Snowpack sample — Snodgrass Mountain, Crested Butte, Colorado (2/4/25, 12:06 PM MST)
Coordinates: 38.923, -106.968
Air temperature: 35 °F
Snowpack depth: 80 cm
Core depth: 40 cm
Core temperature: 32 °F
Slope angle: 14°, slope face: 78°
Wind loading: low
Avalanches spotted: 0
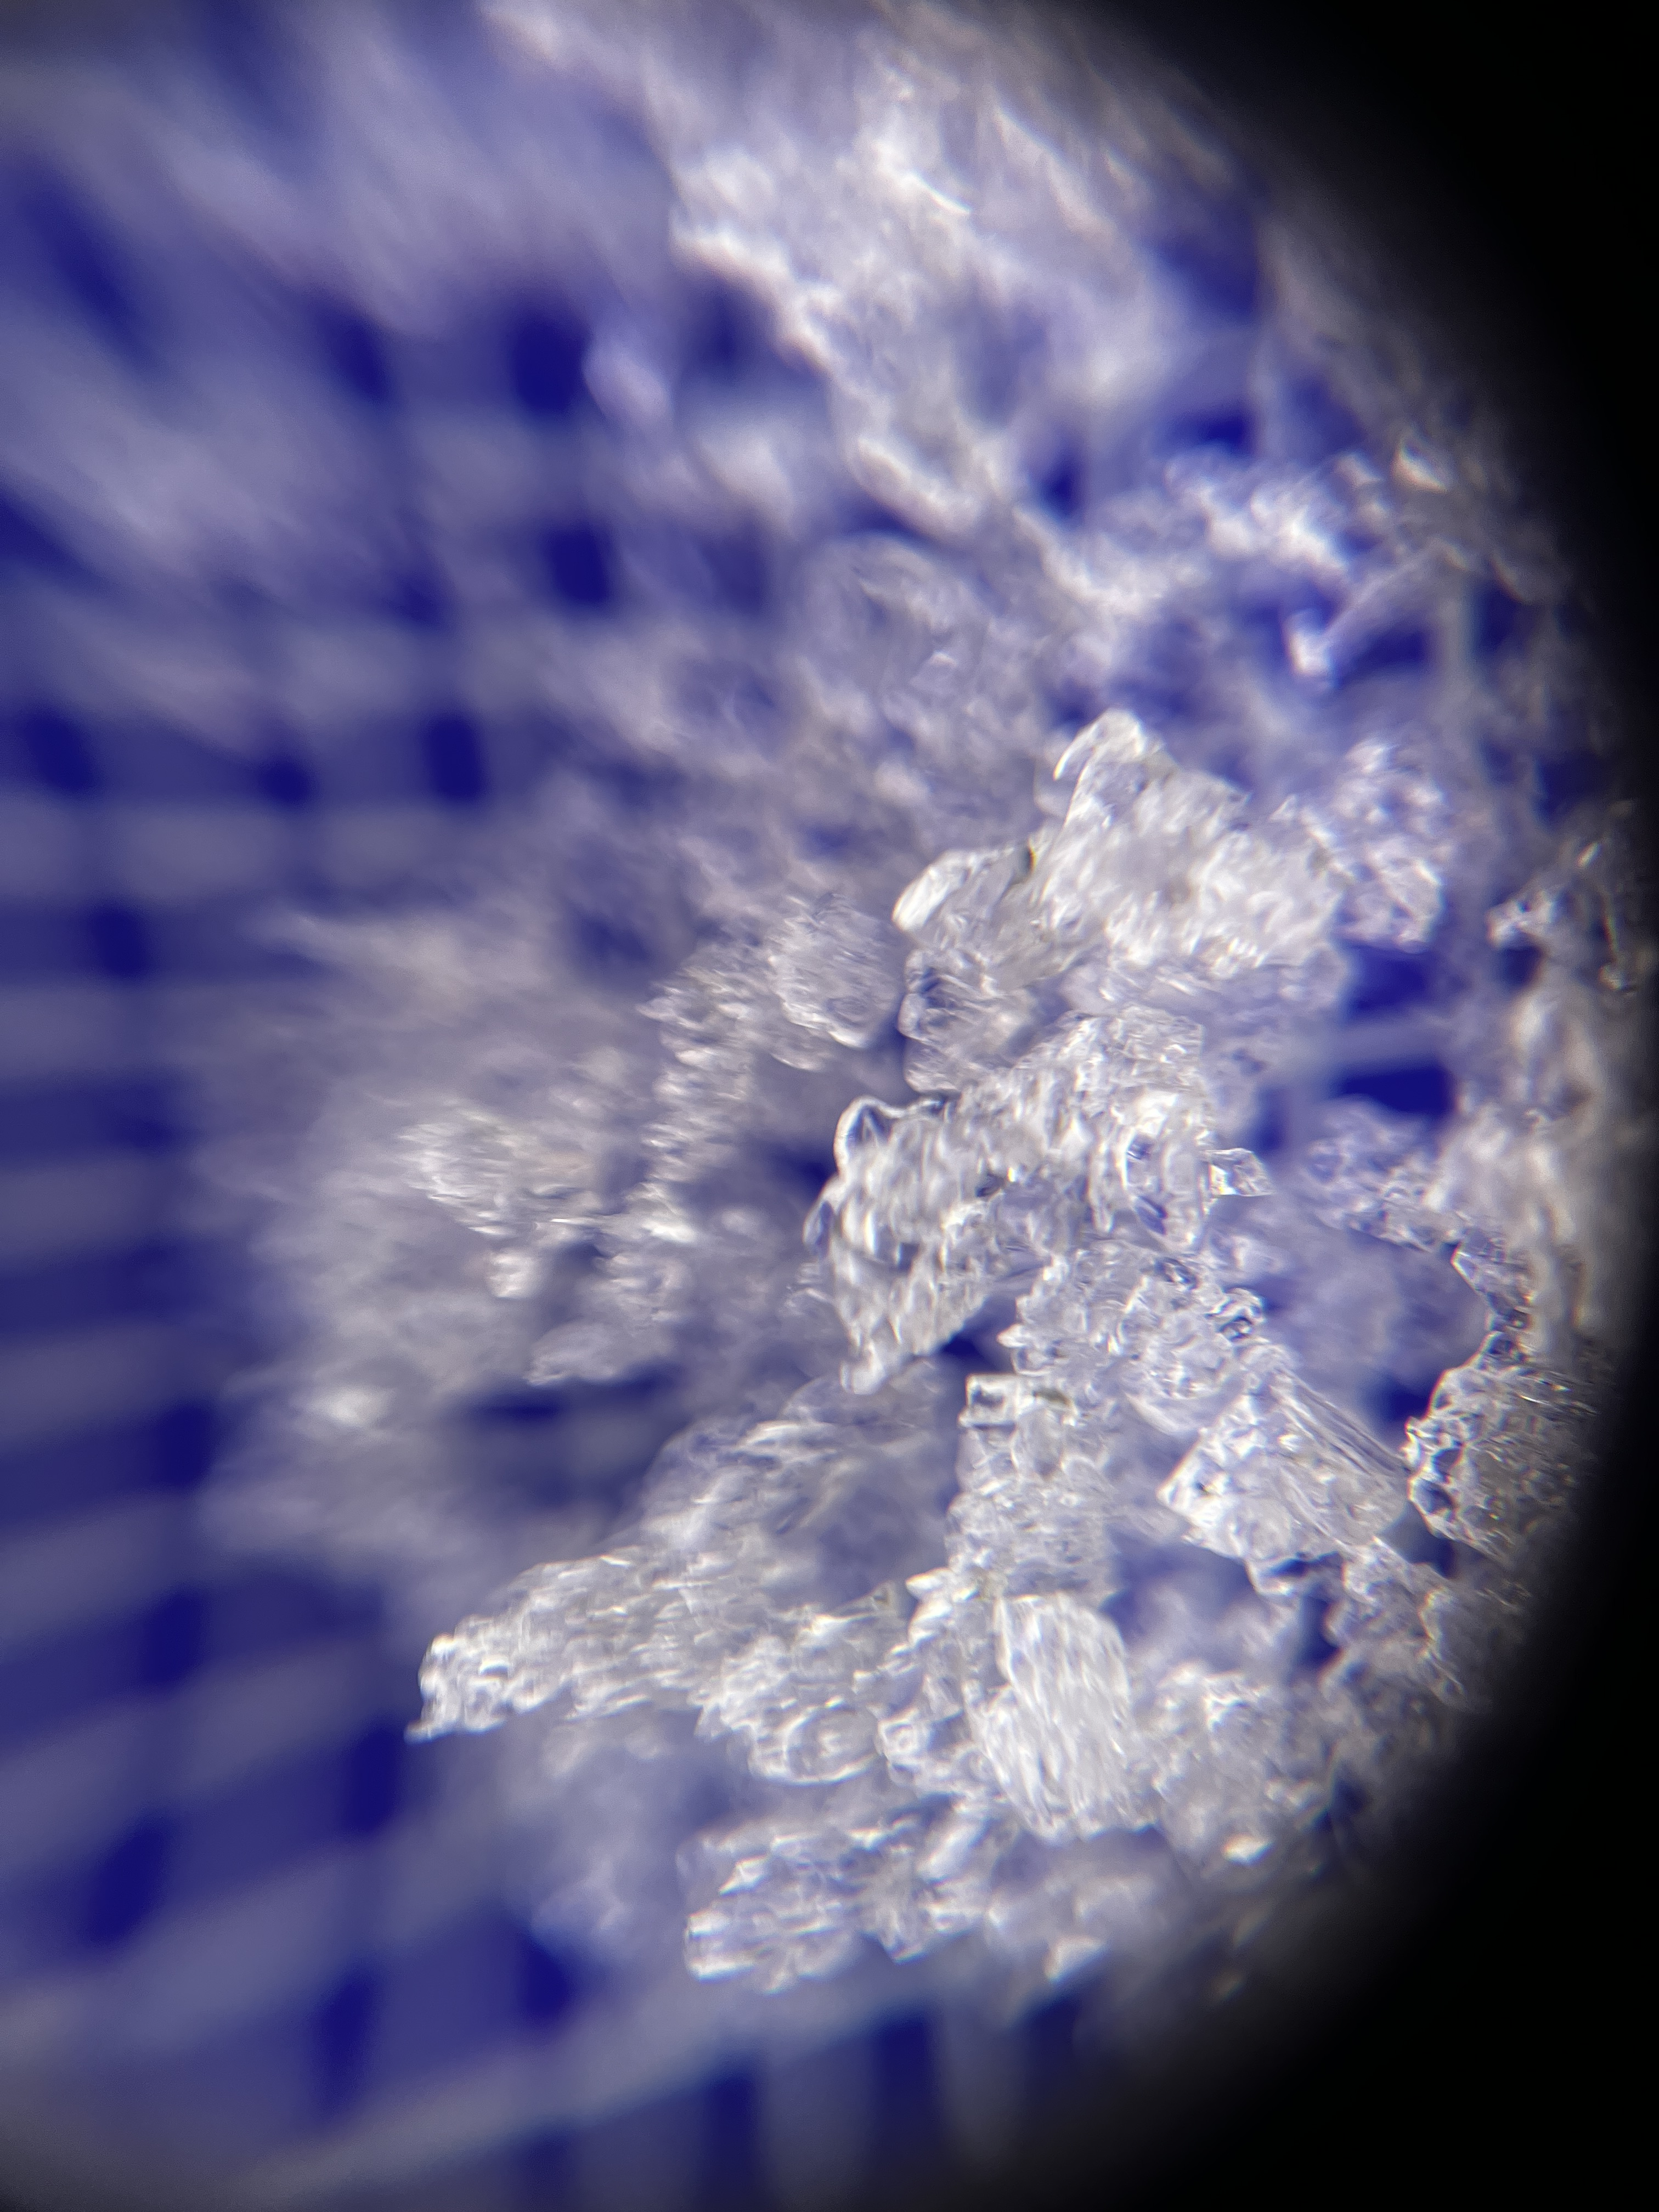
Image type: magnified_profile
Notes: No avalanches nearby, unusually warm weather for the last month reported by residents, Collected 25 yards from treeline